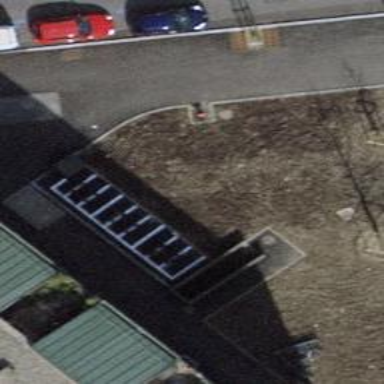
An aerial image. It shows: Bicycle parking area with stands.